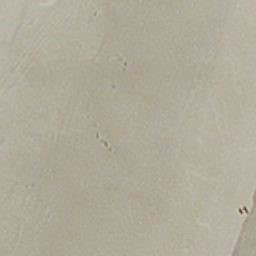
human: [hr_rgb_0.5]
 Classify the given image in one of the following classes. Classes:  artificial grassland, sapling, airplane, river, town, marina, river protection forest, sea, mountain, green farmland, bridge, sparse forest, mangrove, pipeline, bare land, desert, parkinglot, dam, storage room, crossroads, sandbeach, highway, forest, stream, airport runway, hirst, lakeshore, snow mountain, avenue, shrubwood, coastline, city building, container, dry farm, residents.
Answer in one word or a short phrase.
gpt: sandbeach